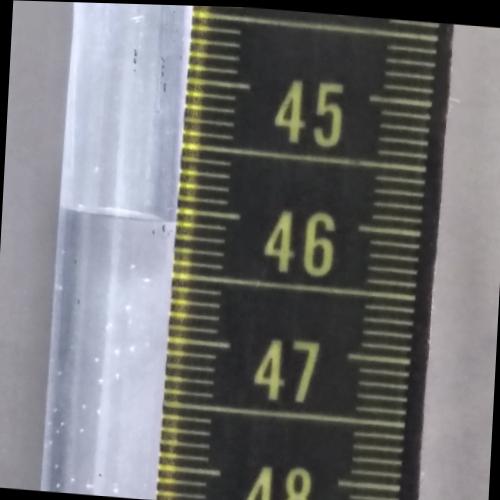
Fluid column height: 46.1 cm